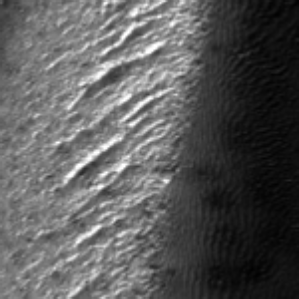
Label: frost